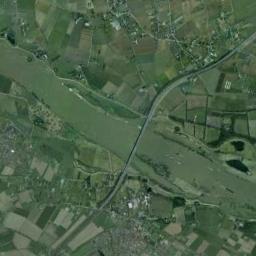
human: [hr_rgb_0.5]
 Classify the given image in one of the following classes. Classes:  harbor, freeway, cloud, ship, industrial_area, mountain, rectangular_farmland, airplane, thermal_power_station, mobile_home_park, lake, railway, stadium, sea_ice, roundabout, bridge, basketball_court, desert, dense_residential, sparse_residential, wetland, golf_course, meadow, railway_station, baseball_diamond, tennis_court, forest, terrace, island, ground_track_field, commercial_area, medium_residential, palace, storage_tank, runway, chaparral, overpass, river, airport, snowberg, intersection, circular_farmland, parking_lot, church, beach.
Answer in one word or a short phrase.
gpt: river